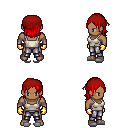
a pixel art fantasy rpg character, male body template, human, dark skin, white pirate shirt, metal pants, red long bangs hairstyle, red bandana, gold gloves, white slippers, four views (front, back, left, right), 2x2 character sprite sheet, small pixel art, hard edges, no anti-aliasing